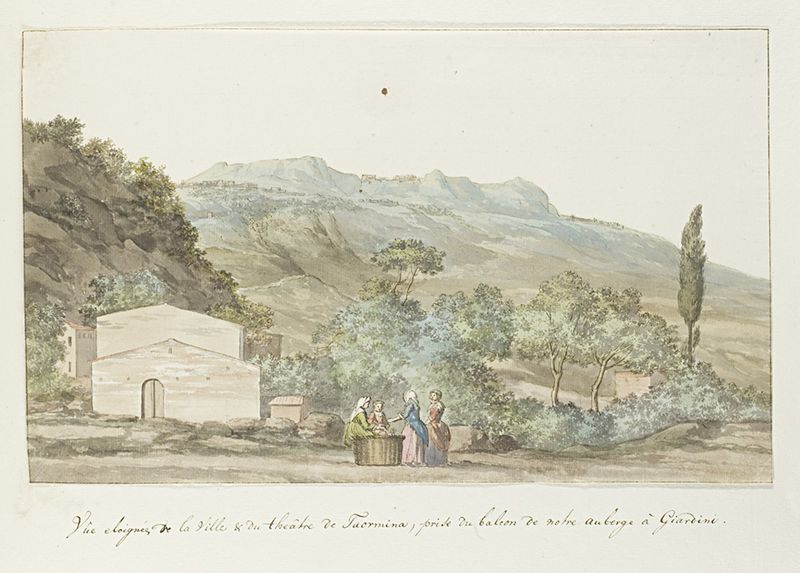
Titel: Gezicht op de stad en het theater van Toarmine vanaf balkon van herberg te Giardini
Künstler: Louis Ducros
Standort: Amsterdam
Institution: Rijksmuseum
Schlagwörter: baum, berg, felsen, himmel, bäume, frauen, landschaft, mädchen, kleid, kleider, tür, weiss, haus, weg, brunnen, schrift, italien, süden, berge, gebirge, weib, weiber, korb, gefäss, mägde, tafelberg, bäumne, junge drauen, mägdte, bitches aint shit, dr dre and mrs jackson, washing sins